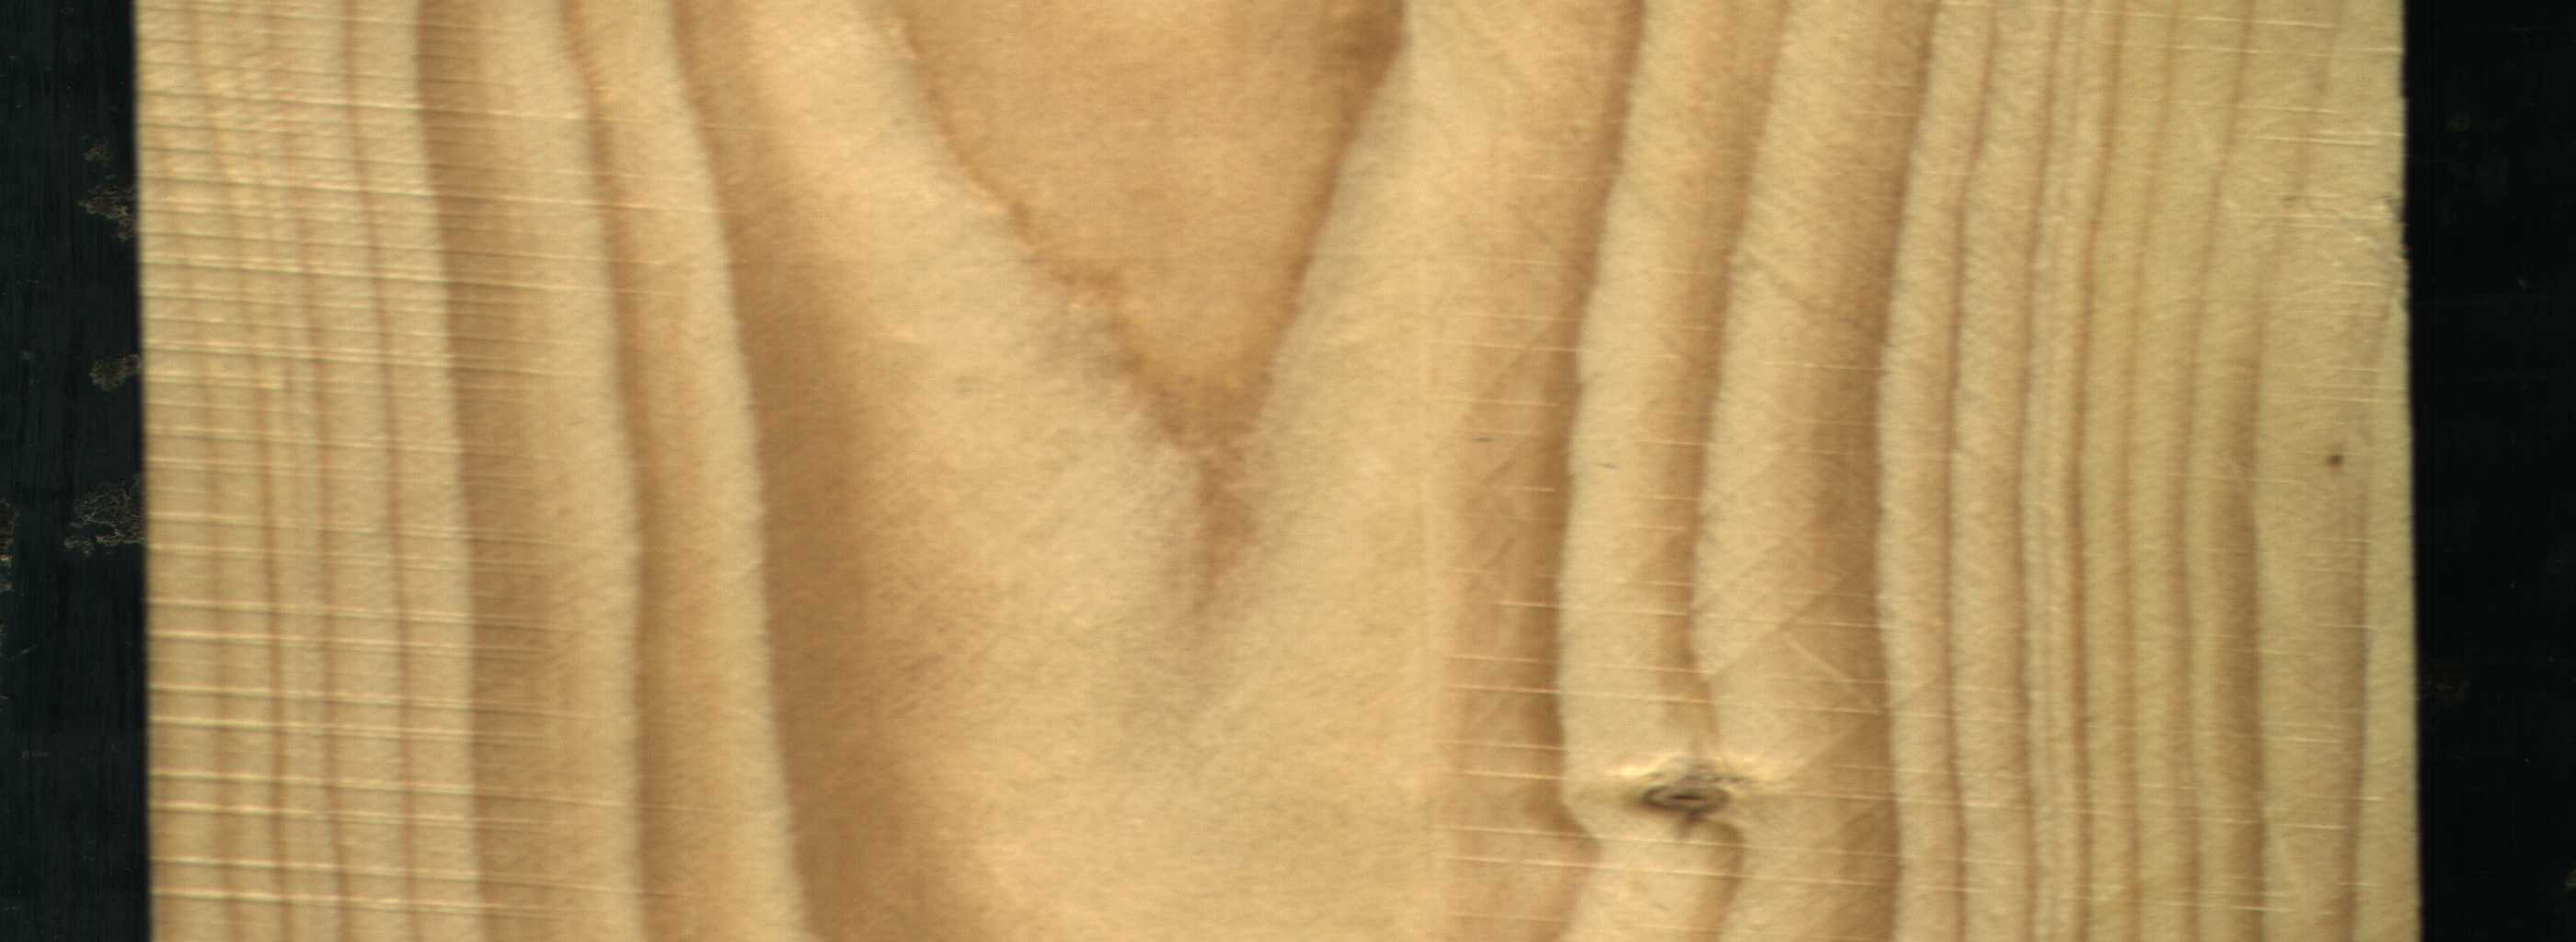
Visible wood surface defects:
Live_Knot